Question: This is a screenshot of the toolbar with the text colour as white

I am new to Android so sorry if this is relatively simple. I want the toolbar to contain a background image as seen in the screenshot. However, I want the text on the toolbar to be more visible such as black (#000). I have tried changing the themes but I lose the ability to have an image as a background. Please can anyone help.
Below is all the code from my activity_main.xml
'''
<android.support.design.widget.AppBarLayout
android:layout_width="match_parent"
android:layout_height="wrap_content"
android:theme="@style/AppTheme.AppBarOverlay">
<android.support.v7.widget.Toolbar
android:id="@+id/toolbar"
android:layout_width="match_parent"
android:layout_height="?attr/actionBarSize"
app:popupTheme="@style/AppTheme.PopupOverlay"
android:background="@drawable/yellow_notebook_head"
android:transitionGroup="false"
android:backgroundTintMode="screen"
android:titleTextColor="#000"
/>
</android.support.design.widget.AppBarLayout>
<include layout="@layout/content_main" />
</android.support.design.widget.CoordinatorLayout>
'''
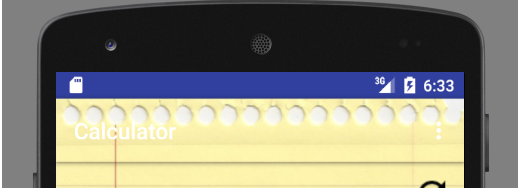
Answer: try using:
'''
Toolbar toolbar = (Toolbar)findViewById(R.id.toolbar);
toolbar.setTitleTextColor(android.graphics.Color.BLACK);
'''